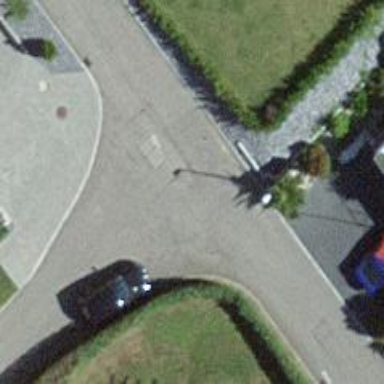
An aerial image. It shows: Residential road with asphalt surface.